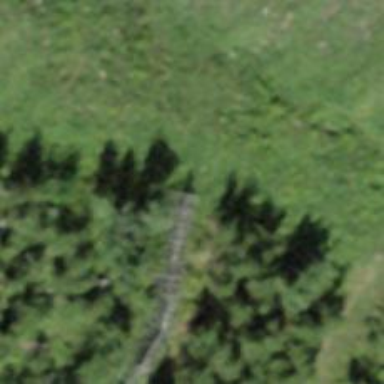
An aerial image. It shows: Avalanche protection barrier.